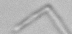
Label: Nanoneis